Field crop: maize
Growth stage: 2
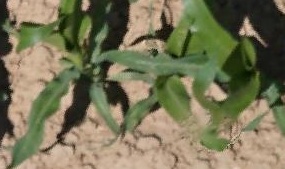
Species: maize